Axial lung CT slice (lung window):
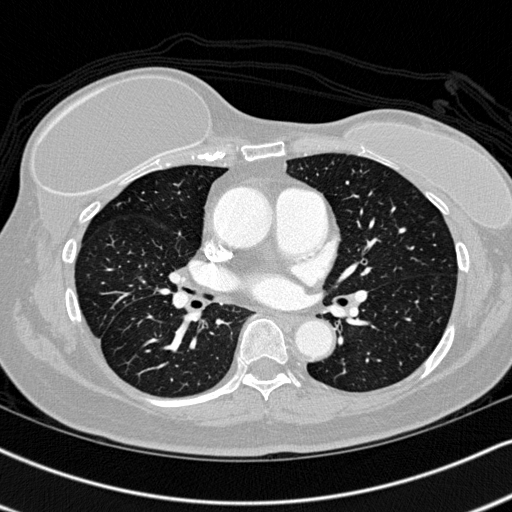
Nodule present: no